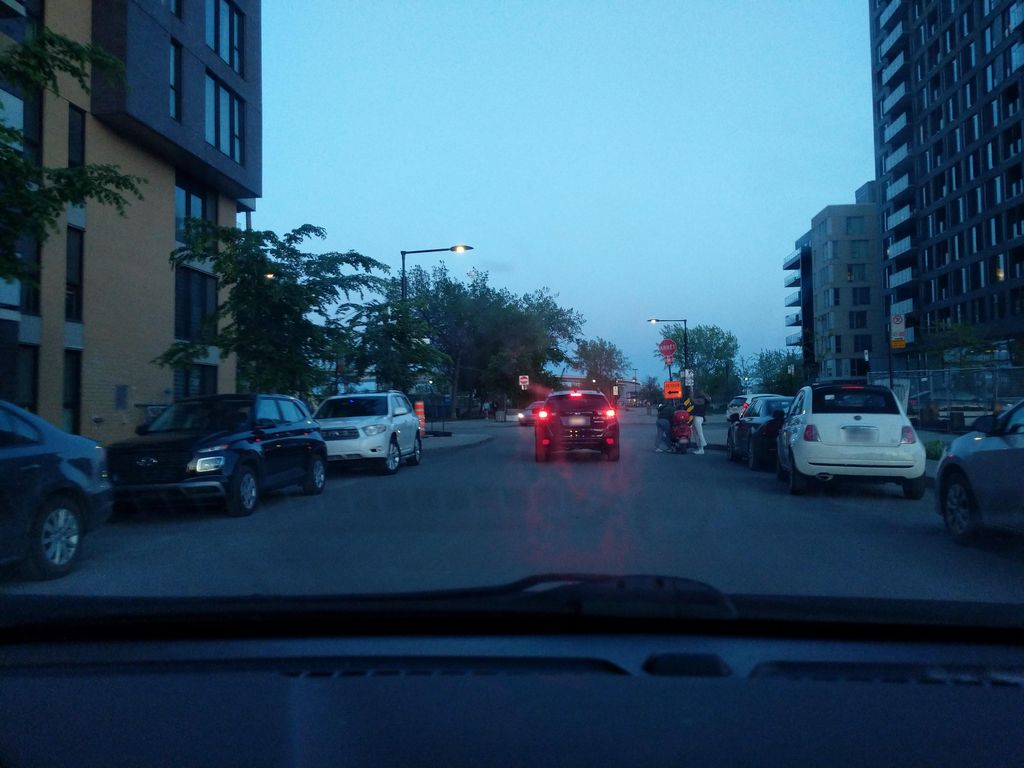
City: montreal